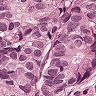
Metastatic tissue present: yes